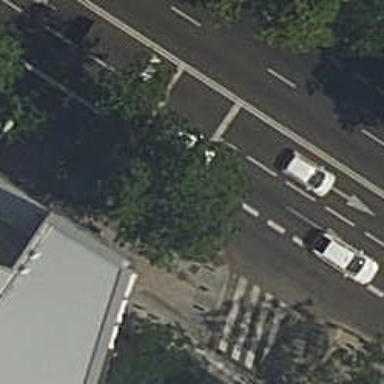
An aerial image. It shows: Traffic signals at road crossing.